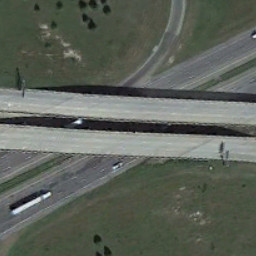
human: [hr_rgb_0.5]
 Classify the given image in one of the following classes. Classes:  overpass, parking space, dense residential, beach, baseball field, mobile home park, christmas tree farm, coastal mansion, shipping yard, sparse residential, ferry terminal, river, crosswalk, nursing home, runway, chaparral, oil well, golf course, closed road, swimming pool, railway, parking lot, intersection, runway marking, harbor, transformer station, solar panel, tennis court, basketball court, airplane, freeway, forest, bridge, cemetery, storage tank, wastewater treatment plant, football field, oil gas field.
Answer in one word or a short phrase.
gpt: overpass